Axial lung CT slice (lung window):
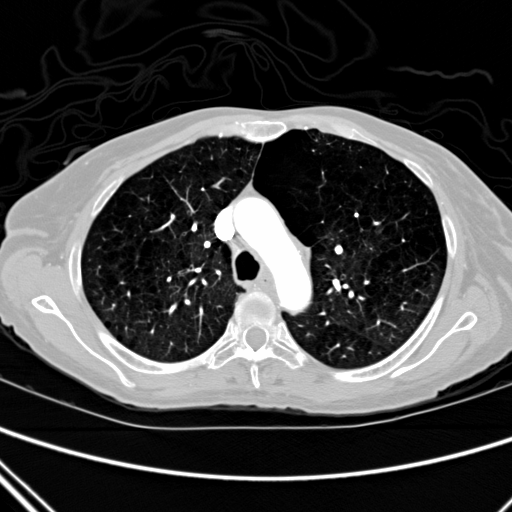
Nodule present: no